Question: I am using spring data neo4j to develop a server-side application for an iOS app.
I keep getting NotInTransactionException while handling the Result that returned from repository's query method. Here is the code:
'''
@SuppressWarnings({ "unchecked", "rawtypes" })
@Path("/{startIndex}/{pageSize}/{mood}")
@GET
@Produces(MediaType.APPLICATION_JSON)
@Transactional
public Response fetchByMood(@PathParam("startIndex") int startIndex,
@PathParam("pageSize") int pageSize, @PathParam("mood") String mood)
throws Exception {
Map<String, Object> params = new HashMap<>();
params.put("startIndex", startIndex);
params.put("pageSize", pageSize);
params.put("mood", mood);
String query = "";
if (mood.equals("all"))
query = "match (d: Diary) return d skip {startIndex} limit {pageSize}";
else
query = "match (d: Diary {mood: {mood}}) return d skip {startIndex} limit {pageSize}";
Result<Diary> diaries = repository.query(query, params);
Result<String> jsonReps = diaries.to(String.class,
new ResultConverter<Diary, String>() {
@Override
public String convert(Diary diary, Class<String> type) {
// TODO Auto-generated method stub
return diary.toJsonRepre();
}
@Override
public String convert(Diary diary, Class<String> type,
MappingPolicy policy) {
// TODO Auto-generated method stub
return diary.toJsonRepre();
}
});
List results = jsonReps.as(List.class);
return Response.ok(new GenericEntity<List>(results) {
}).build();
}
'''
And here is the exception message:
'''
org.neo4j.graphdb.NotInTransactionException
at org.neo4j.kernel.impl.persistence.PersistenceManager.getCurrentTransaction(PersistenceManager.java:297)
......
at com.bond.pamela.service.DiaryService.fetchByMood(DiaryService.java:117)
......
at org.glassfish.jersey.server.ServerRuntime$2.run(ServerRuntime.java:308)
at org.glassfish.jersey.internal.Errors$1.call(Errors.java:271)
at org.glassfish.jersey.internal.Errors$1.call(Errors.java:267)
at org.glassfish.jersey.internal.Errors.process(Errors.java:315)
at org.glassfish.jersey.internal.Errors.process(Errors.java:297)
at org.glassfish.jersey.internal.Errors.process(Errors.java:267)
at org.glassfish.jersey.process.internal.RequestScope.runInScope(RequestScope.java:317)
at org.glassfish.jersey.server.ServerRuntime.process(ServerRuntime.java:291)
at org.glassfish.jersey.server.ApplicationHandler.handle(ApplicationHandler.java:1140)
at org.glassfish.jersey.servlet.WebComponent.service(WebComponent.java:403)
at org.glassfish.jersey.servlet.ServletContainer.service(ServletContainer.java:386)
at org.glassfish.jersey.servlet.ServletContainer.service(ServletContainer.java:334)
at org.glassfish.jersey.servlet.ServletContainer.service(ServletContainer.java:221)
at org.apache.catalina.core.ApplicationFilterChain.internalDoFilter(ApplicationFilterChain.java:303)
at org.apache.catalina.core.ApplicationFilterChain.doFilter(ApplicationFilterChain.java:208)
at org.apache.tomcat.websocket.server.WsFilter.doFilter(WsFilter.java:52)
......
'''
The error occurs when I use the as method of Result object. More strangely, when I use Page instead of Result, no exception shows up. Here is the code that use Page:
'''
@Path("/{page}/{size}")
@GET
@Produces(MediaType.APPLICATION_JSON)
@Transactional
public Response fetch(@PathParam("page") int page,
@PathParam("size") int size) throws Exception {
Pageable pageable = new PageRequest(page, size);
Page<Diary> diaries = repository.findAll(pageable);
Page<String> jsonReps = diaries.map(new Converter<Diary, String>() {
@Override
public String convert(Diary diary) {
// TODO Auto-generated method stub
return diary.toJsonRepre();
}
});
return Response.ok(
new GenericEntity<List<String>>(jsonReps.getContent()) {
}).build();
}
'''
Here is my Spring XML configuration file:

Someone knows how to fix it?
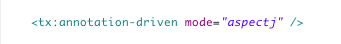
Answer: Inspired by @MichaelHunger 's answer in this post <URL>
I manually control transaction instead of using Spring Transaction. Like this:
'''
try (Transaction tx = db.beginTx()) {
Diary diary = (Diary) DiaryFactory.getInstance().create(parameters);
repository.save(diary);
tx.success();
return Response.ok().build();
}
'''
By doing, no exception occurs, and everything works well. I still do not why Spring Transaction does not work. Since I am new to Spring, I don't know the answer, but I will update my answer if I figure it out.